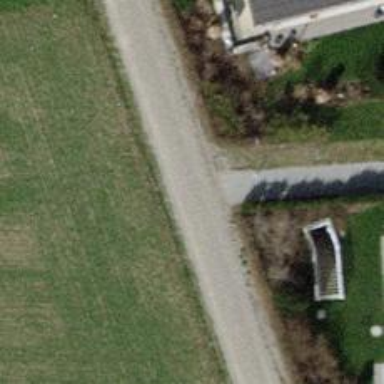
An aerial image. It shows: Footway with pebblestone surface.